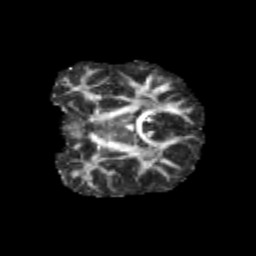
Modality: FA
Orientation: coronal
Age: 9
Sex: male
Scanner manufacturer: siemens
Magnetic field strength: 3 T
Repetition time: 3.8 s
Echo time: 0.07 s